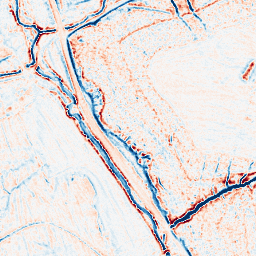
Category: edge_preserving
Decomposition family: bilateral
Decomposition parameters: d: 9
sigma_color: 75
sigma_space: 100
Upsampling method: sinc_hamming
Upsampling parameters: scale: 8
kernel_size: 16
Upsampling scale: 8